Question: I have uploaded an app in app store that supports iOS7 and above. Now I would like to add a version to the same that supports iOS 5 and above but during validation and submission it shows some issues that it needs version higher than the previous. I don't get it Please help me out. please find below the image of the issues that i faced.!
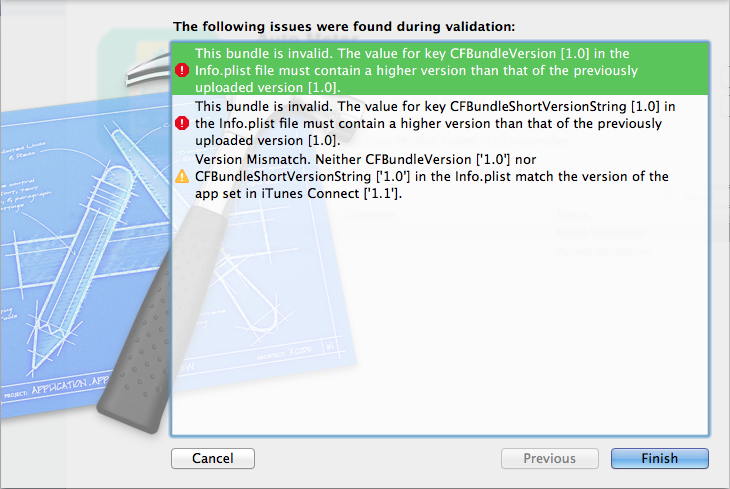
Answer: You need a higher version in 'info.plist'. see the screenshot.

You can also change it from here..

In your case the version number may be 1.1. Hope this helps. :)
Go to info.plist form supporting Files from your project. Then make sure 'Bundle versions string, short' and 'Bundle version' is set to 1.1.